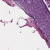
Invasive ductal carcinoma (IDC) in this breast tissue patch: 0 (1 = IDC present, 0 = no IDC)